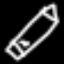
Label: pencil